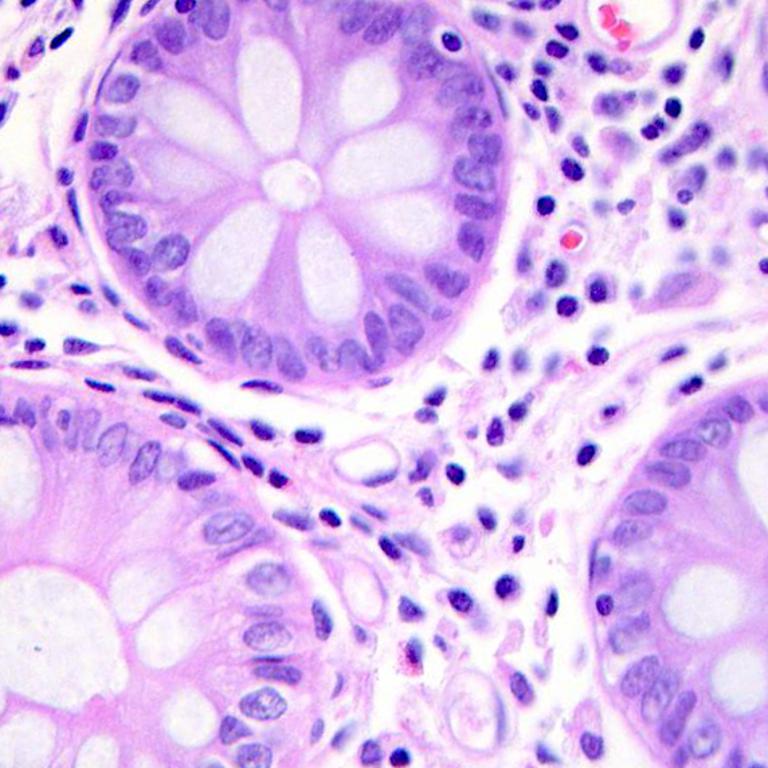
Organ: colon
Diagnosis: benign